Interaction volume radius: 5 \u00c5
Interaction volume height: 45 \u00c5
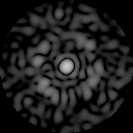
Disorder parameter: 0.8192